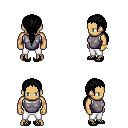
a pixel art fantasy rpg character, male body template, human, tanned skin, steel chest armor, white pants, black ponytail hairstyle, bracelets, ghillies, four views (front, back, left, right), 2x2 character sprite sheet, small pixel art, hard edges, no anti-aliasing